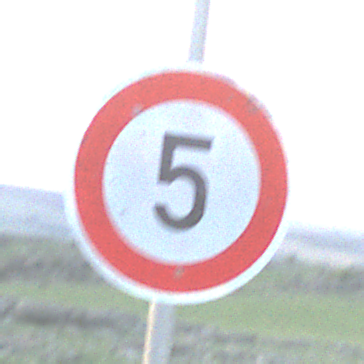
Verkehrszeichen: Geschwindigkeit5
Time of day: SunriseSunset
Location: Outdoor (Nature)
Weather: PartlyCloudy
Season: NotSpecified
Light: Natural